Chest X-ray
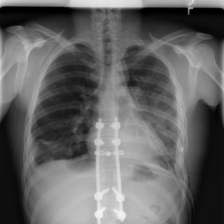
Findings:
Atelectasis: negative
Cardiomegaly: negative
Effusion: negative
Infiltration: negative
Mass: negative
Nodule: negative
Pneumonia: negative
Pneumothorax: positive
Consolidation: negative
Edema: negative
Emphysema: negative
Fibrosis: negative
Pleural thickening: negative
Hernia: negative